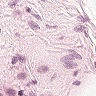
Metastatic tissue present: no